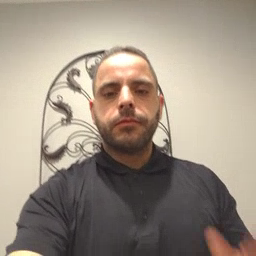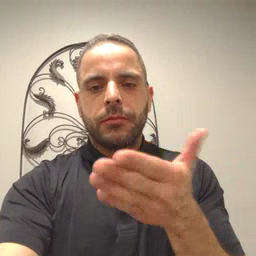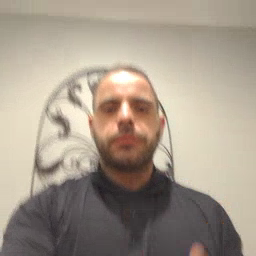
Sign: book